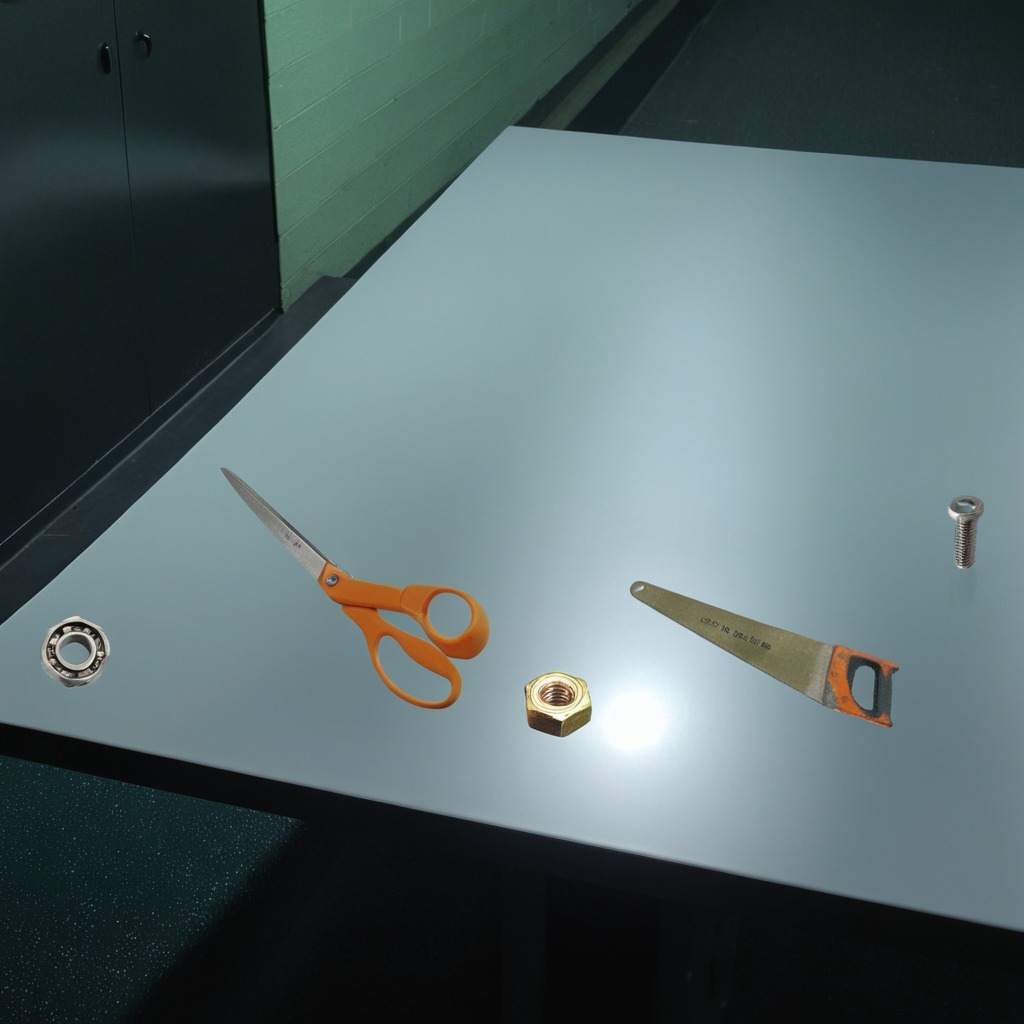
A metal ball bearing, a metal machine screw, a handheld metal saw, a metal nut, and a pair of scissors are lying on the table.